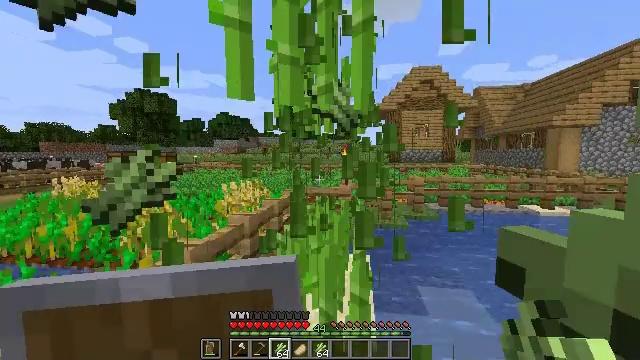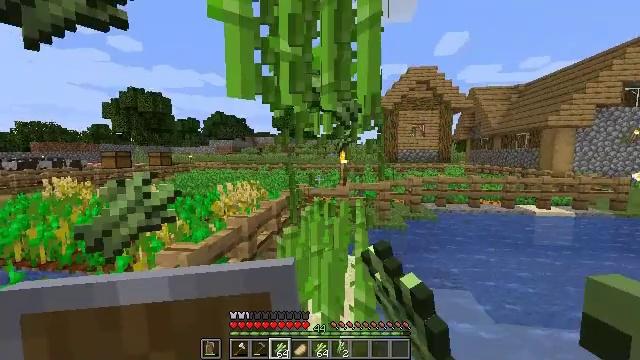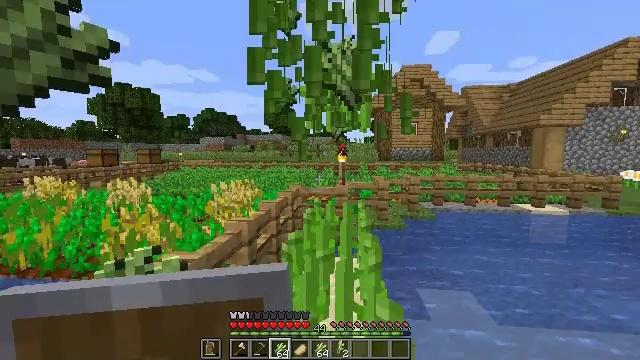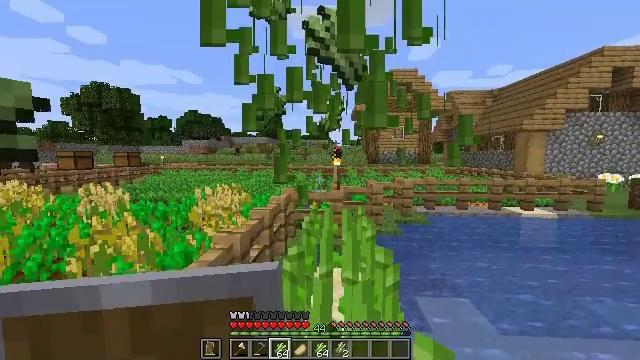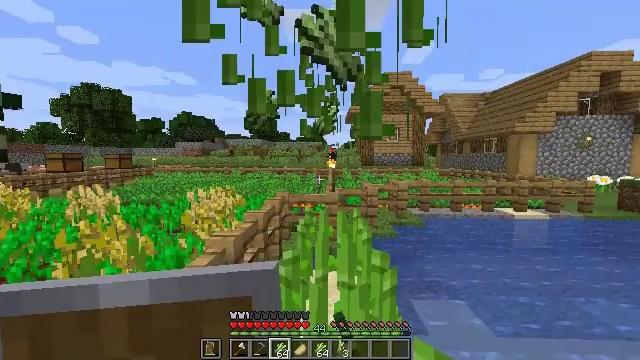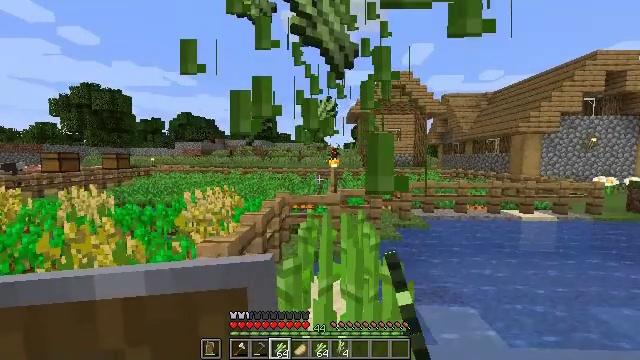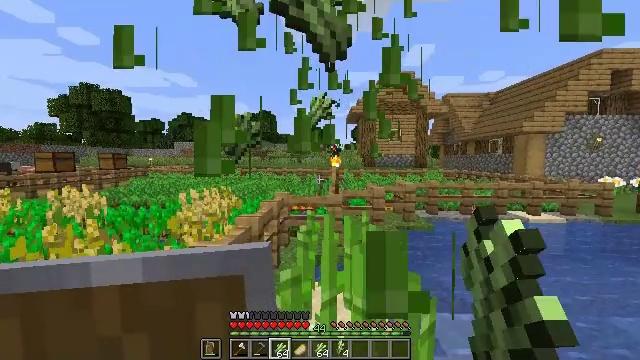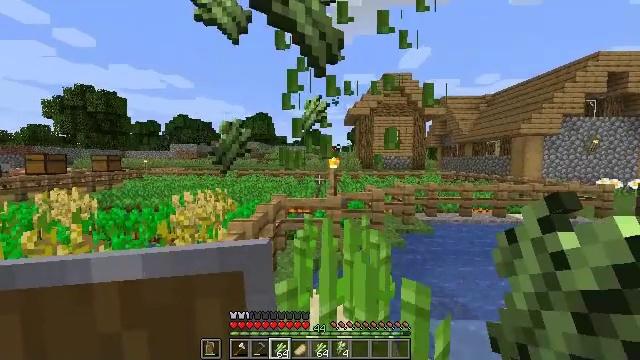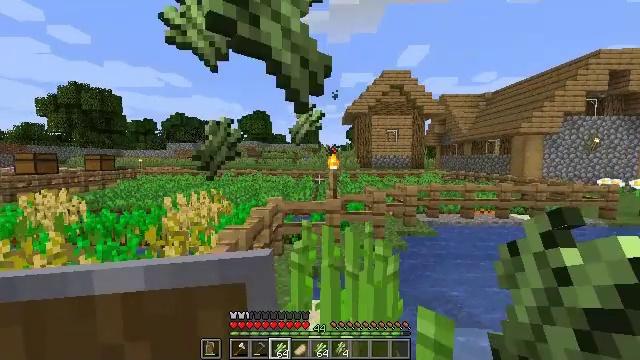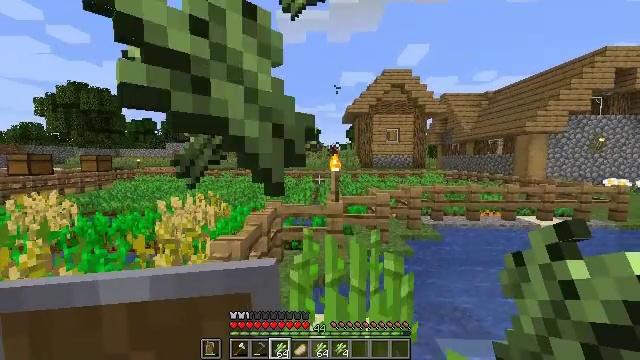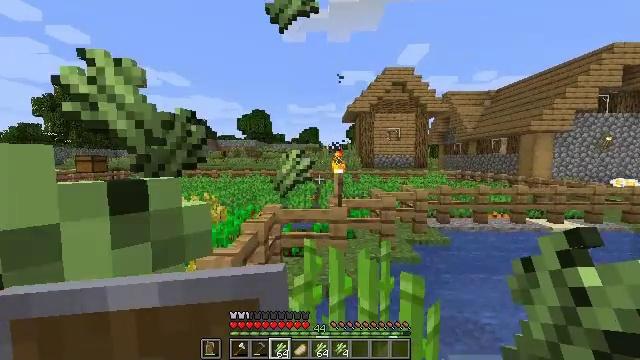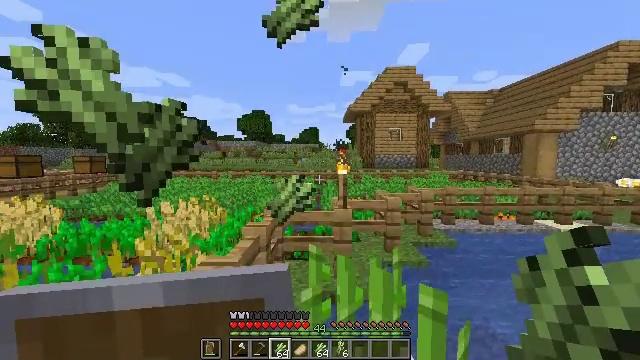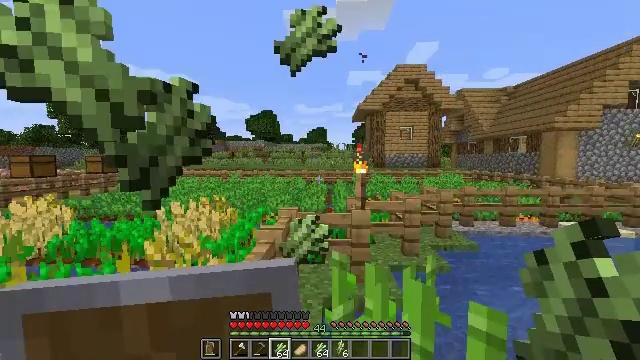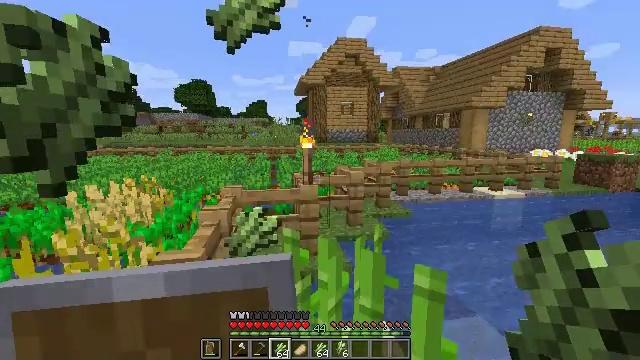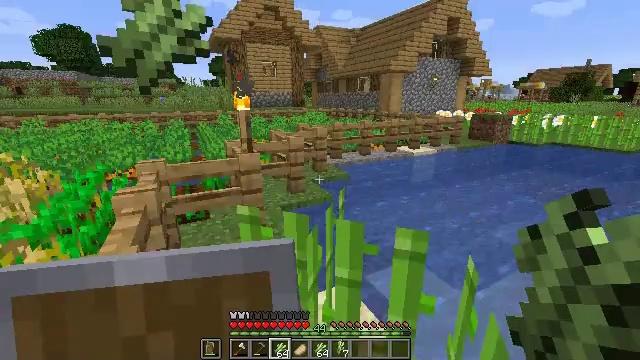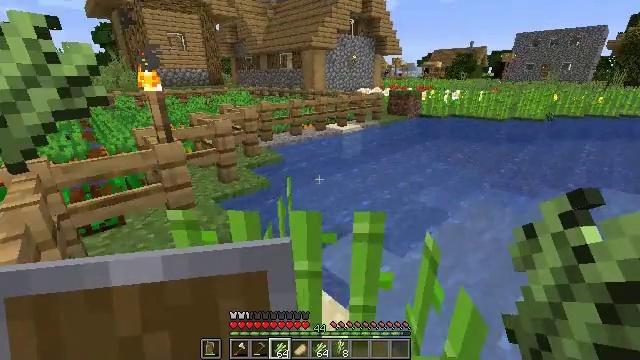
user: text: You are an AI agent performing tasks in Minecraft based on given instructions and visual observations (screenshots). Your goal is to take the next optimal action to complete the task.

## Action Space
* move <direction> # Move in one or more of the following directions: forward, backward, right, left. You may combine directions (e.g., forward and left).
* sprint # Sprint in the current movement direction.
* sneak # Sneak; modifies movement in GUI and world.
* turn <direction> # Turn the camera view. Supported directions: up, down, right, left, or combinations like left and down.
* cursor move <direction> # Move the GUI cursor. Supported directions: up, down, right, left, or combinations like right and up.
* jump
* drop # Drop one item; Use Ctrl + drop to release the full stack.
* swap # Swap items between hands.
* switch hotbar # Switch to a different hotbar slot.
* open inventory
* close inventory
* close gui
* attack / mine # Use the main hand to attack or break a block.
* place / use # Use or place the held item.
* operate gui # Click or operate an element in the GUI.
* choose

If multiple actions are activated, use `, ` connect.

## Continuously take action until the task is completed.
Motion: motion action
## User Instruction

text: Build a compass by arranging iron ingots and redstone in the crafting table.
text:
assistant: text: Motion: move forward and move left, attack / mine
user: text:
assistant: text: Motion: move forward and move left, turn right, attack / mine
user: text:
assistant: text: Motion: move forward, turn right, attack / mine
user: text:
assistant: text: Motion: move forward, turn right, attack / mine
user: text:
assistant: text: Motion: move forward, attack / mine
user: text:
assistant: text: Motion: move forward, attack / mine
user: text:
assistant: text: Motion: move forward, attack / mine
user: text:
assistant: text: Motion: move forward
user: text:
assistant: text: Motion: move forward
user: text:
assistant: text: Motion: move forward
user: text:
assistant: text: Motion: move forward and move left
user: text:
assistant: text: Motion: move forward and move left, turn left
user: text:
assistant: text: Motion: move forward and move left, turn right and down
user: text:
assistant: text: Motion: move forward and move left, turn right and down
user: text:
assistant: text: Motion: move forward and move left, turn right and down
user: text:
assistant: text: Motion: move forward and move left, turn right and down
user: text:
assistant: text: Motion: move forward and move left, turn right and down
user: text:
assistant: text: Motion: move forward and move left, turn right
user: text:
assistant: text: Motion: turn right
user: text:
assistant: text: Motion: turn right
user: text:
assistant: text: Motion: move right, turn right and up
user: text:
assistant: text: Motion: move right, turn right and up
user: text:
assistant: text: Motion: move right
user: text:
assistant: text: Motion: move forward and move right
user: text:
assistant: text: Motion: move forward
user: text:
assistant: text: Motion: move forward
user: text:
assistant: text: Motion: move forward, turn right
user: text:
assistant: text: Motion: move forward and move right, turn right and down
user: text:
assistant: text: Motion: move forward and move right, turn right and down
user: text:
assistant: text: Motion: move forward and move right, turn right